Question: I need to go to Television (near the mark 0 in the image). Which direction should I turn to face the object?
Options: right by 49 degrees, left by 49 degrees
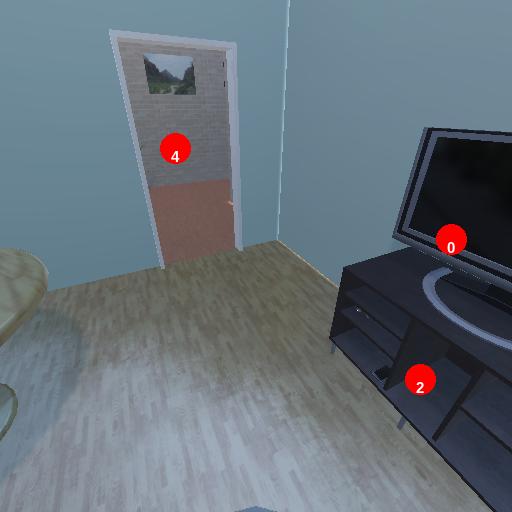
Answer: right by 49 degrees